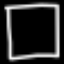
Label: square